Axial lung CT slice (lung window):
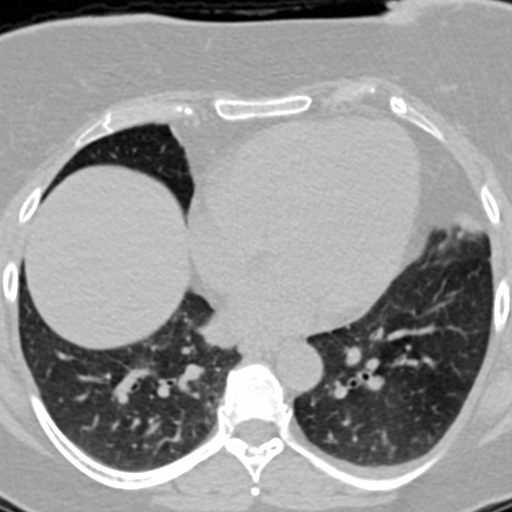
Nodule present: no